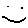
Label: smiley face